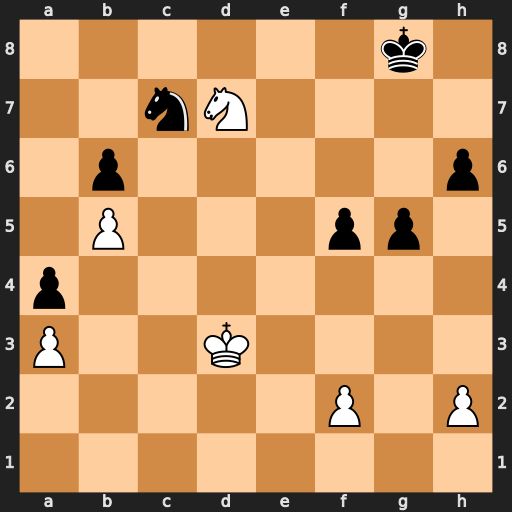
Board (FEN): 6k1/2nN4/1p5p/1P3pp1/p7/P2K4/5P1P/8
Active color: w
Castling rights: -
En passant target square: -
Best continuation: Kc4 Kf7 Nxb6